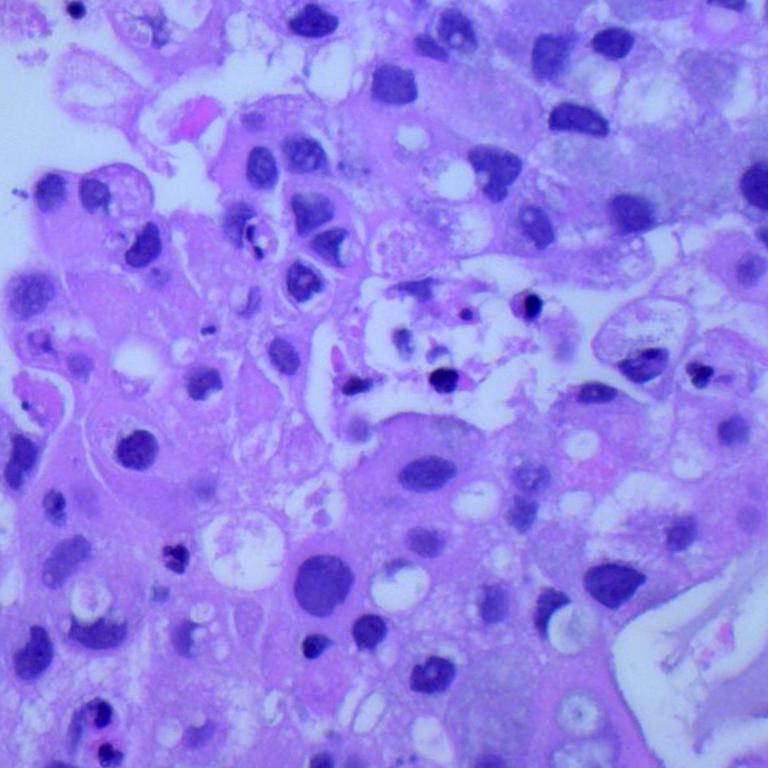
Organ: lung
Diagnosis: adenocarcinomas